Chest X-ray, PA view. Patient: 57 years old, sex M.
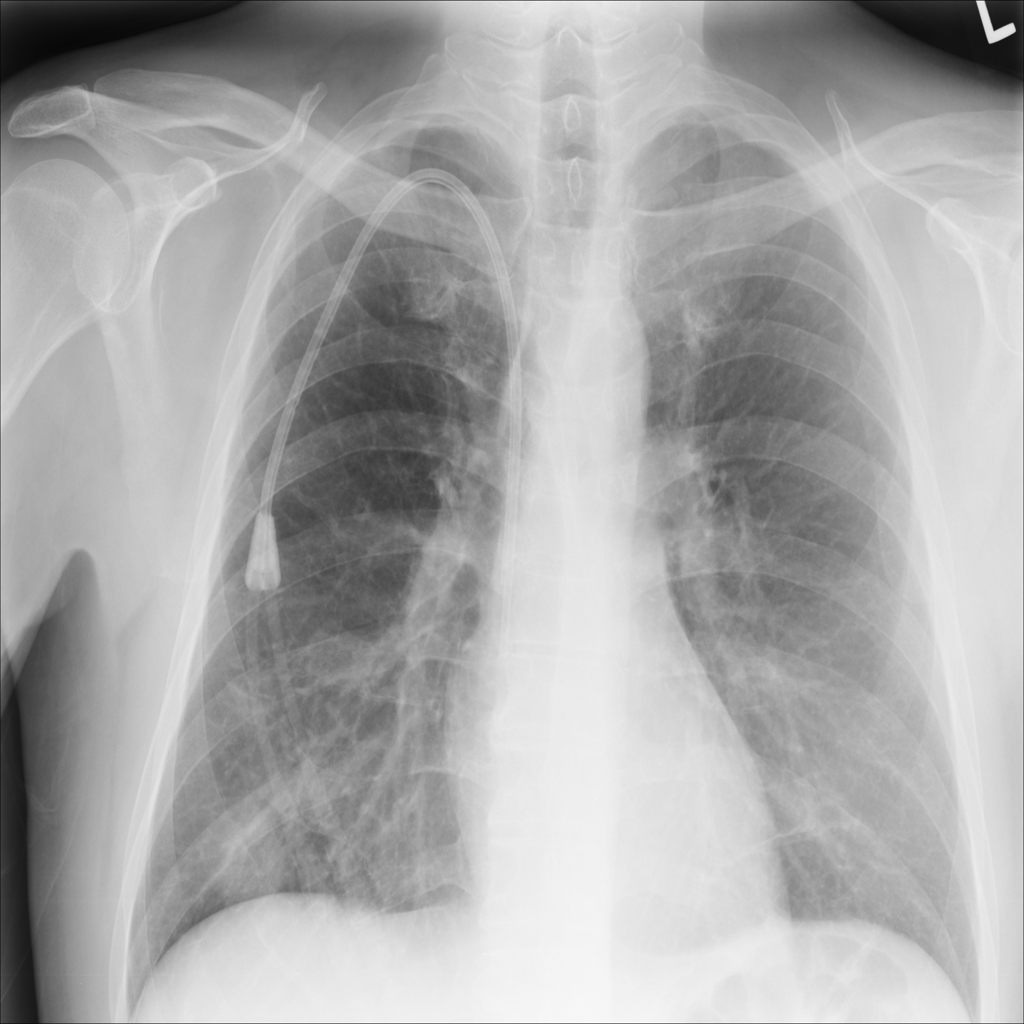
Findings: Consolidation, Infiltration, Mass